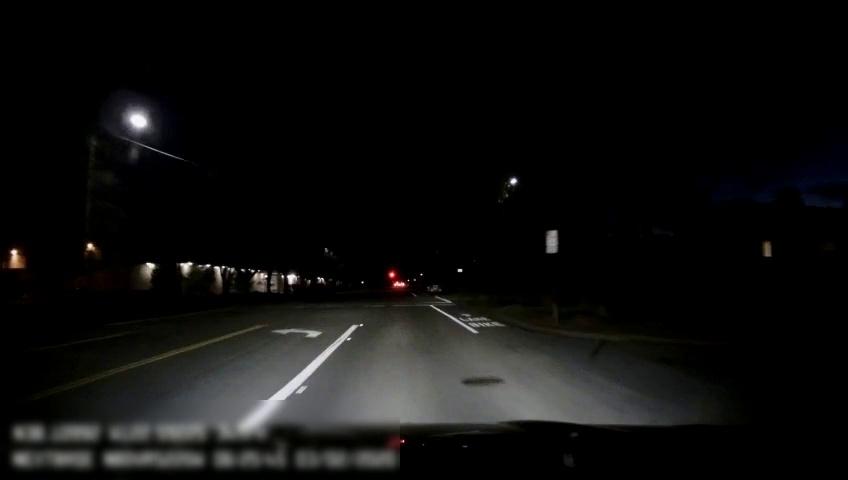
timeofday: Night
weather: Other
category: Drivable Space
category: Vehicles | Car
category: Lanes | Alternate Lane
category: Lanes | Alternate Lane
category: Lanes | Current Lane
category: Lanes | Current Lane
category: Lanes | Current Lane
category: Lanes | Alternate Lane
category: Traffic | Signs